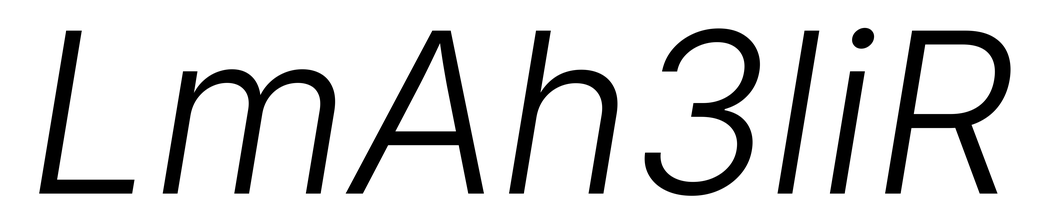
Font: Inter-Italic_Light_Italic